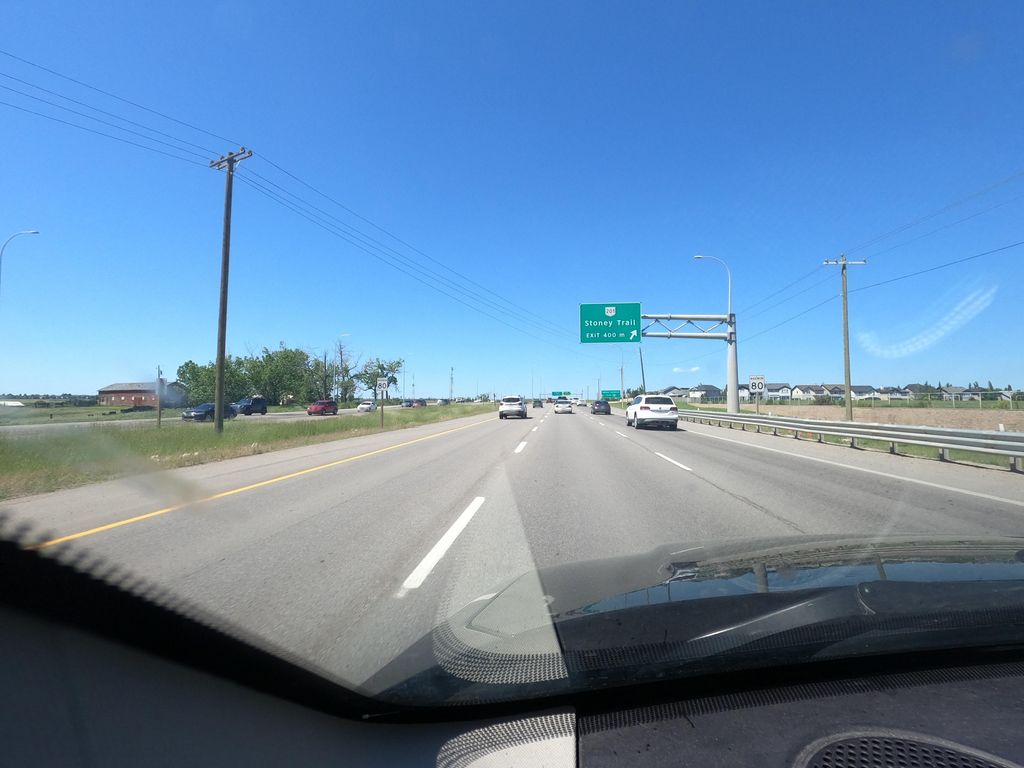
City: calgary